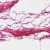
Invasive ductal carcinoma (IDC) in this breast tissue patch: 0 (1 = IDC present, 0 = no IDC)